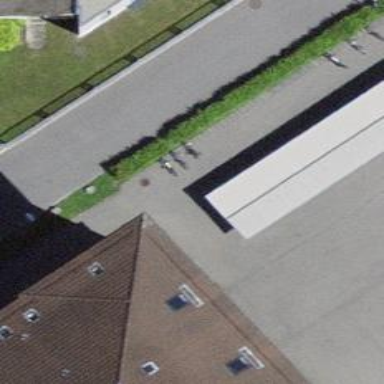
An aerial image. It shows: Shed.